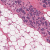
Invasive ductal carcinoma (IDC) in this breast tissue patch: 0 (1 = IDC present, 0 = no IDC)